Question: Below is my div structure. I've got 2 arraow set on the top and at the bottom.
My question is how do I make the 2 arrows centered and slightly towards the column of images?
Here is a <URL>
I tried this but no luck
'''
.arrows{
border: 3px solid lime;
text-align: center;
left: 0;
right: 0;
margin: 0 auto;
display: inline-block;
height: auto;
}
'''
html:
'''
<div id="Wrapper">
<div class="row">
<img src="http://img42.com/p2OH4+" class="arrows" height="128" width="128" />
<div id="itemWrapper">
<div id="items">
<div class="content">
<input type="image" src="http://img42.com/p1puE+" class = "thumb" />
</div>
<div class="content">
<input type="image" src="http://img42.com/p1puE+" class = "thumb" />
</div>
<div class="content">
<input type="image" src="http://img42.com/p1puE+" class = "thumb" />
</div>
</div>
</div>
<img src="http://img42.com/h1DoP+" class="arrows" height="128" width="128" />
</div>
</div>
'''

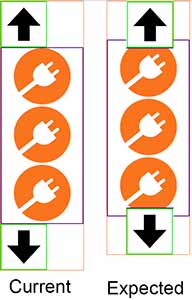
Answer: Well, you were on a right track with 'display-inline' and 'text-align:center'
You just needed to set the align property on the parent element so that any inline or display-inline HTML element inside that parent element would be centered.
'''
#Wrapper{
height: 100%;
border: 1px solid #f60;
text-align:center;
width:300px;
}
.arrows{
border: 3px solid lime;
display:inline-block;
background:red;
position:relative;
z-index:10;
}
'''
You could also use negative margins on '#itemWrapper' to offset the arrows up and down.
'''
#itemWrapper{
height: 100%;
overflow: hidden;
position: relative;
border: 1px solid brown;
margin-top:-15px;
margin-bottom:-15px;
}
'''
<URL>